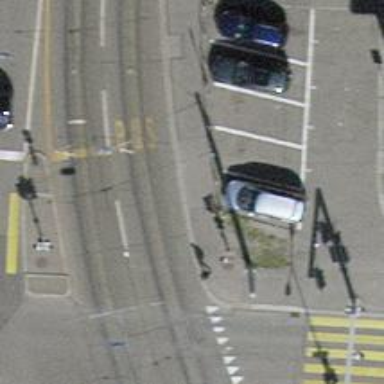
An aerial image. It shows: Kerb serving as barrier.